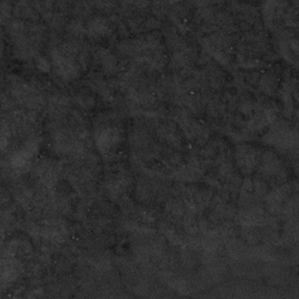
Label: frost